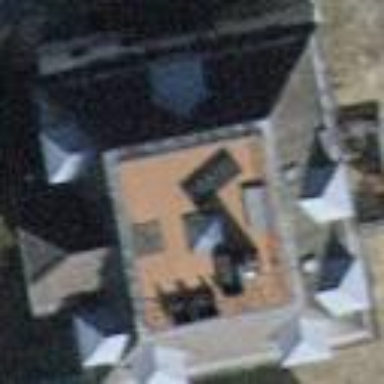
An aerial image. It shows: Building with mansard roof.